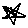
Label: star